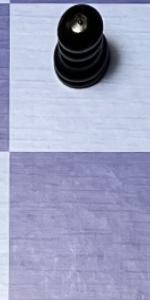
Label: Empty